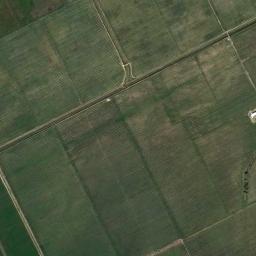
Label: rectangular_farmland